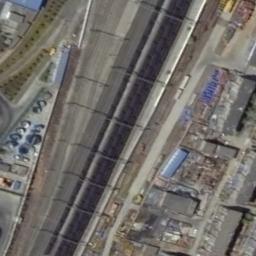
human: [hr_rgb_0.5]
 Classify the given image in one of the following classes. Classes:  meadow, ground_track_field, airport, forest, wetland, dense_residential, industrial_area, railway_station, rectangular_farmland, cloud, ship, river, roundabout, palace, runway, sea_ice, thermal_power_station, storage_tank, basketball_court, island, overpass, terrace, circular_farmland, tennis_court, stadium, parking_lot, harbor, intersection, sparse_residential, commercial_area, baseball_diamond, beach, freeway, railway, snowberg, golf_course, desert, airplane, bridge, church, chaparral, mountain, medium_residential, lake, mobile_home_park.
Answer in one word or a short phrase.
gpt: railway